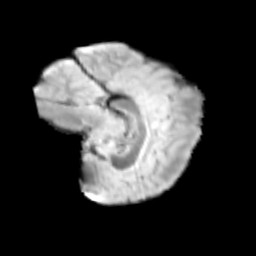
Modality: T2w
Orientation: sagittal
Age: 10
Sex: male
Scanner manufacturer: siemens
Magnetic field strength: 3 T
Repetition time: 3.8 s
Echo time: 0.07 s